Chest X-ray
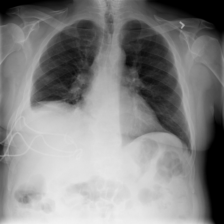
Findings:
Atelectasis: positive
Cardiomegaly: negative
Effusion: positive
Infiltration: negative
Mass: negative
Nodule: negative
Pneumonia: negative
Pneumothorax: negative
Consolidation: negative
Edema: negative
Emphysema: negative
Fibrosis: negative
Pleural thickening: negative
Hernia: negative